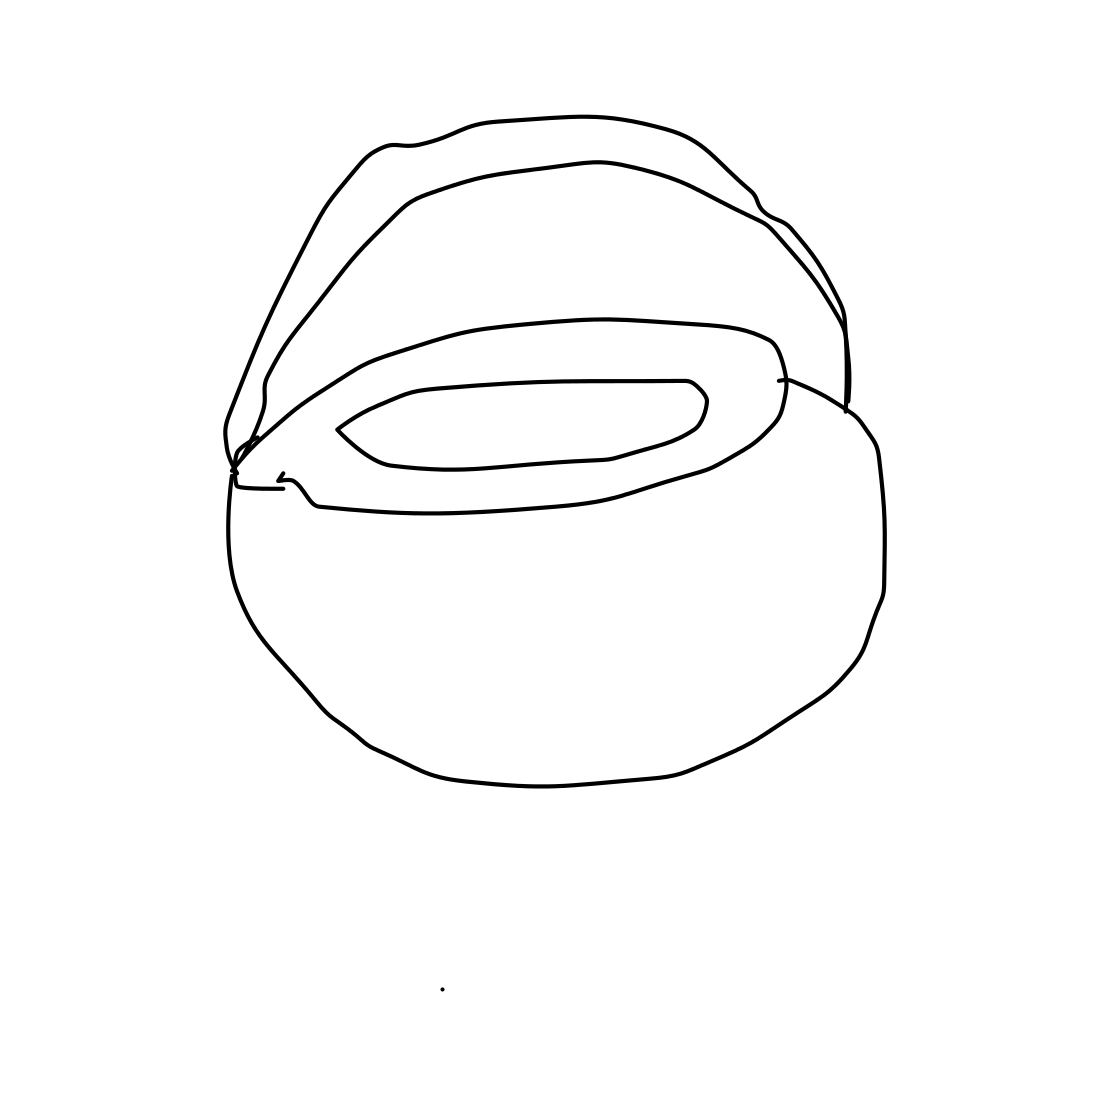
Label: basket